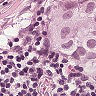
Metastatic tissue present: yes